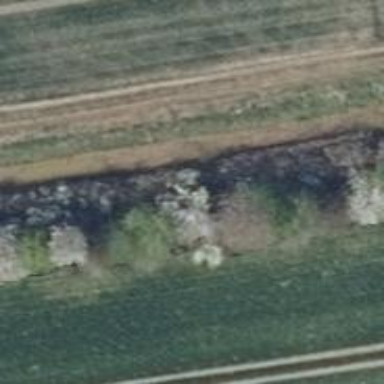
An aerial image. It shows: Row of trees in natural setting.